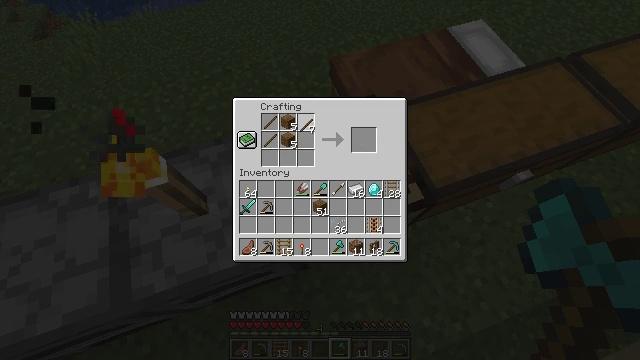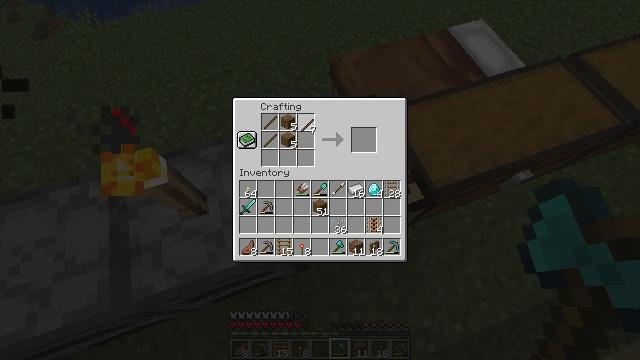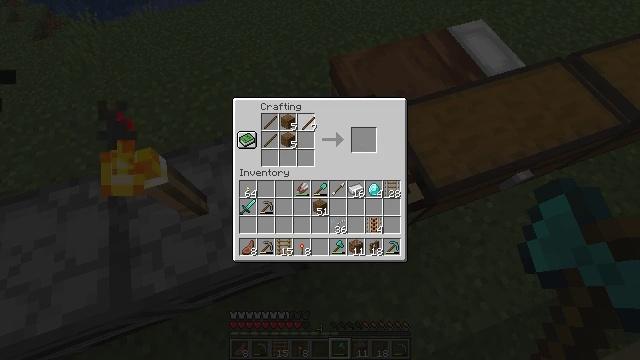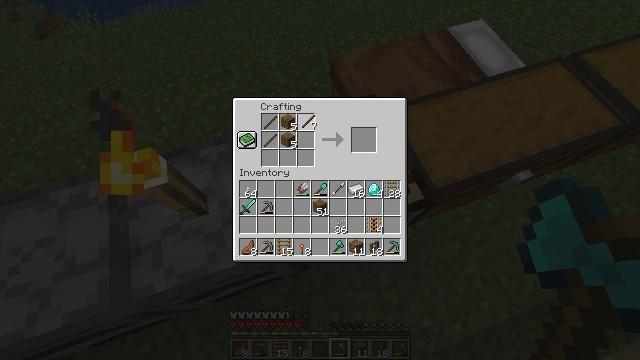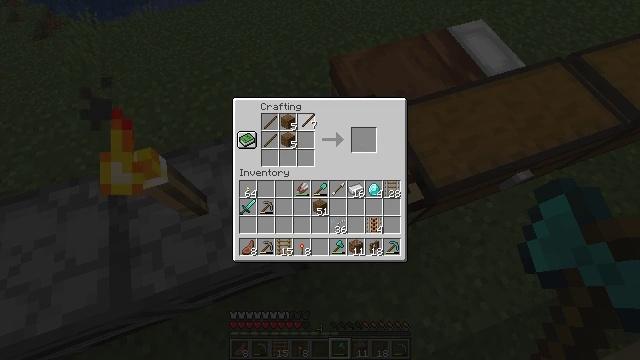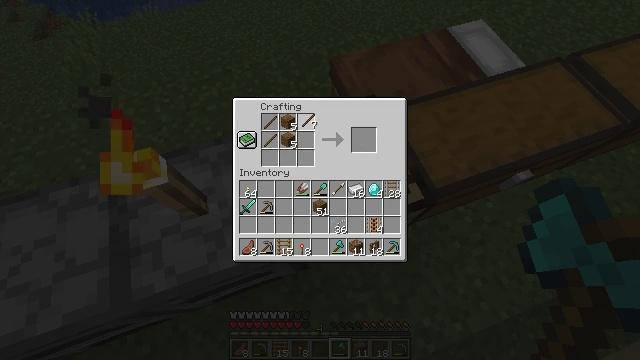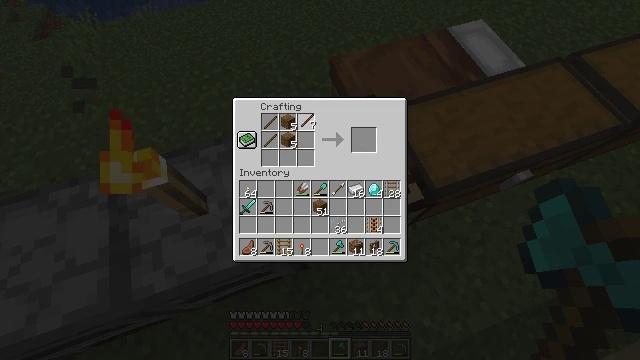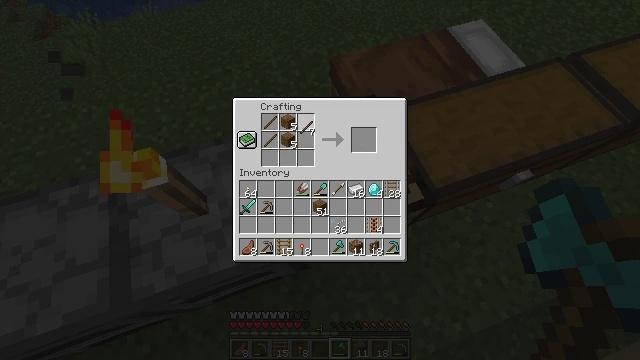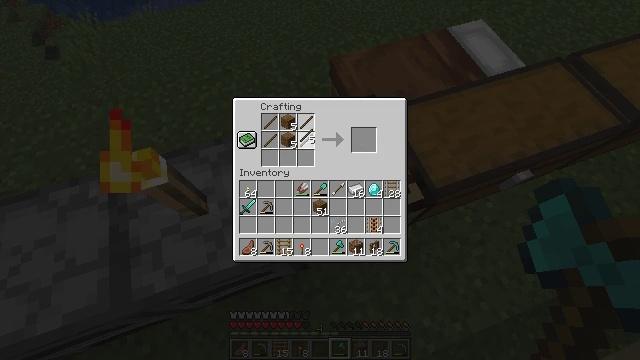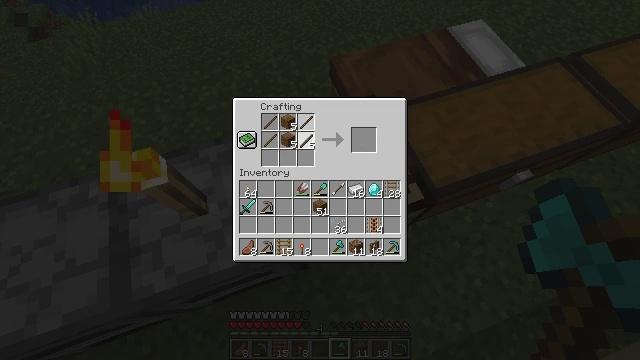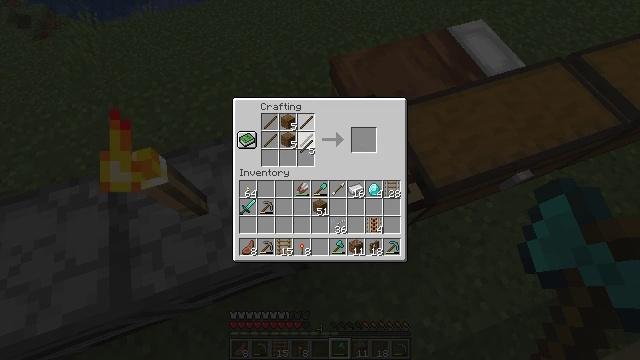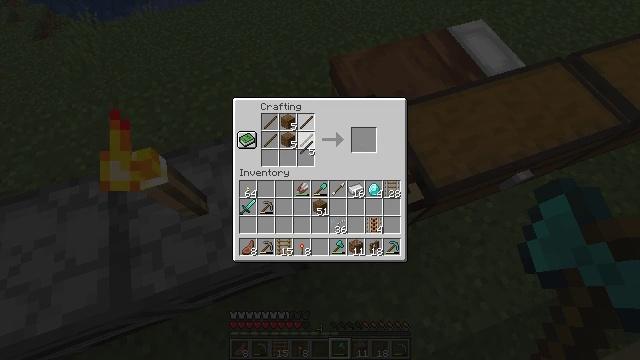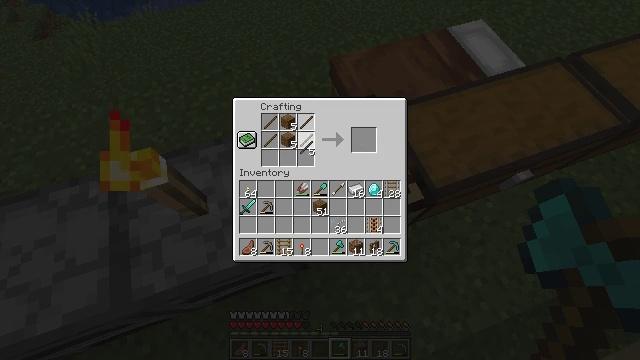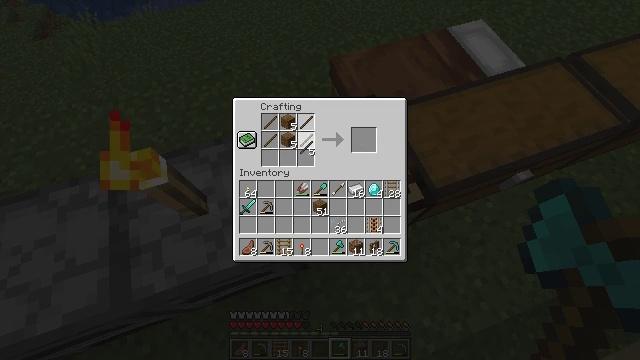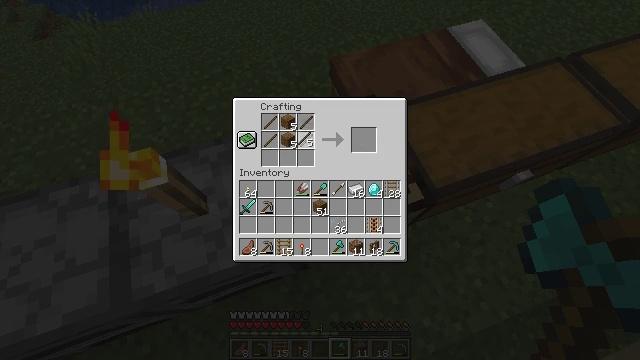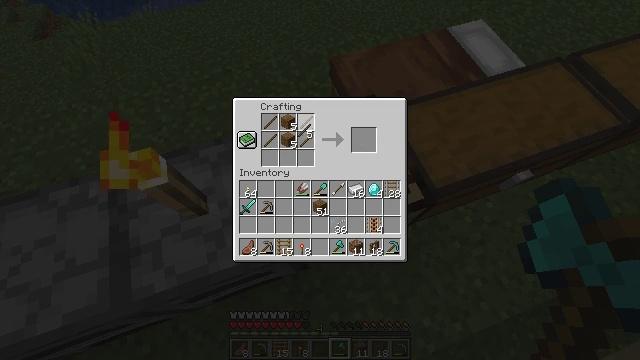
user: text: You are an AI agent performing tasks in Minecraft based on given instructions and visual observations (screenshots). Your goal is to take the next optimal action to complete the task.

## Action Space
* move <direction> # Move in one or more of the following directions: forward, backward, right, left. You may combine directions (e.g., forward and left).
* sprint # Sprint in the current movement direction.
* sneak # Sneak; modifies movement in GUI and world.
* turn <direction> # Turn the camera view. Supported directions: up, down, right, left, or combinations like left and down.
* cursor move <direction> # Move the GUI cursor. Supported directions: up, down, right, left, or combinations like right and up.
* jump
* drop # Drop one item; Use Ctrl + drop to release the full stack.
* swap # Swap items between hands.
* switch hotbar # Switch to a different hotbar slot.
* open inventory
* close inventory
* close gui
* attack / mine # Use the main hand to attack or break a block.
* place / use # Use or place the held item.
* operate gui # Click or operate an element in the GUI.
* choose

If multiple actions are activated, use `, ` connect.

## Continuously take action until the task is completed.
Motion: motion action
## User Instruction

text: Assemble sticks and spruce planks to get a spruce fence gate.
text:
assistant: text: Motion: no_op
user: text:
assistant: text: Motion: no_op
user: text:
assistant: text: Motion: no_op
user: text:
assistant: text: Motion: no_op
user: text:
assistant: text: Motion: no_op
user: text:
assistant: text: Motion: choose
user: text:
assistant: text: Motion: choose
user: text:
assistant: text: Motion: cursor move down, choose
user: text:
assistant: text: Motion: choose
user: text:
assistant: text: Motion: choose
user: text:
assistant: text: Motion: choose
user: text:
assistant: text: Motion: choose
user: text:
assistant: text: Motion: choose
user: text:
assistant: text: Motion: cursor move up
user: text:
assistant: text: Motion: cursor move up
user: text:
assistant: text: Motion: no_op
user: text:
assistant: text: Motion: no_op
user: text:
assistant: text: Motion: no_op
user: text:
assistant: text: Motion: no_op
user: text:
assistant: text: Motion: no_op
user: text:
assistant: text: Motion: choose
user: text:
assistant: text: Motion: cursor move down, choose
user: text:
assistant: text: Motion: choose
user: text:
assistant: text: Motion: cursor move down, choose
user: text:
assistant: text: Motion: choose
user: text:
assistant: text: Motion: choose
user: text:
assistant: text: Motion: choose
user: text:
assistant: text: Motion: choose
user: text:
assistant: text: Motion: cursor move left
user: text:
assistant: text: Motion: cursor move left